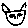
Label: cat